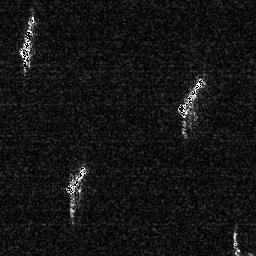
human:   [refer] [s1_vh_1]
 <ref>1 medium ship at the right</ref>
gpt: <box>[[67, 28, 80, 46, 0]]</box>